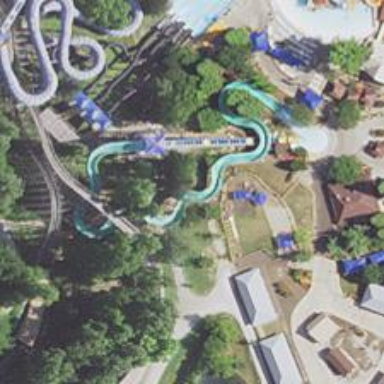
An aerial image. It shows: Water slide attraction.